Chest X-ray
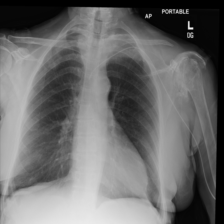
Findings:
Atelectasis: negative
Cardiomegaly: negative
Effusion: negative
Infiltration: negative
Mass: negative
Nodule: negative
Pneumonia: negative
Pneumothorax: negative
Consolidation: negative
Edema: negative
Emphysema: negative
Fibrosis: negative
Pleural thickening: negative
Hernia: negative